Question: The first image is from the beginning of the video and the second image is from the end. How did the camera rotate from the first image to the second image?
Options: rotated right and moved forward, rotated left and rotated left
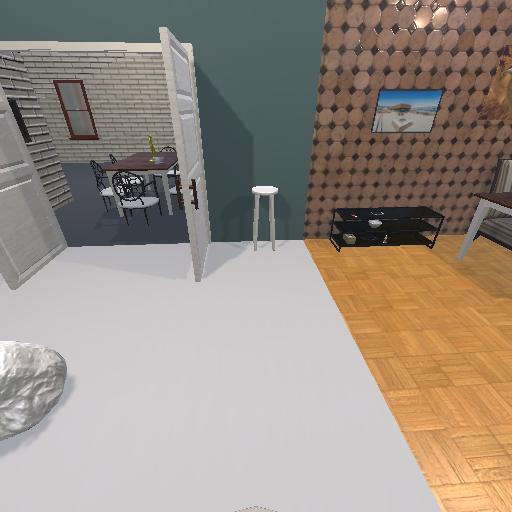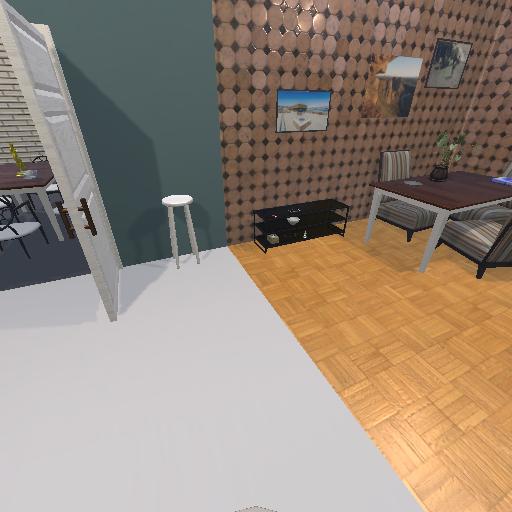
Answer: rotated right and moved forward